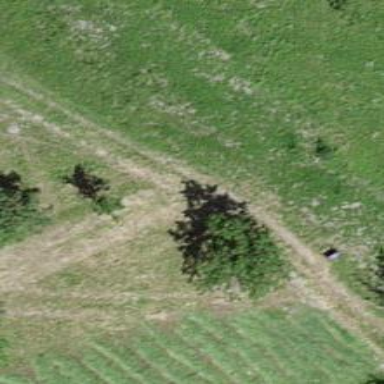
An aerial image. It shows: Grass track.